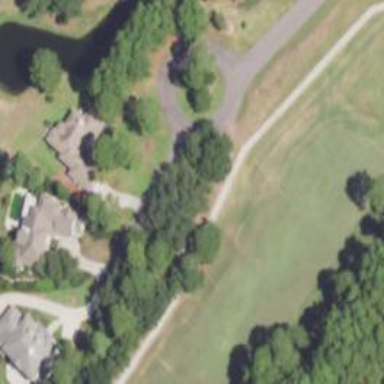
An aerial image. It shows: Path for both road and golf.